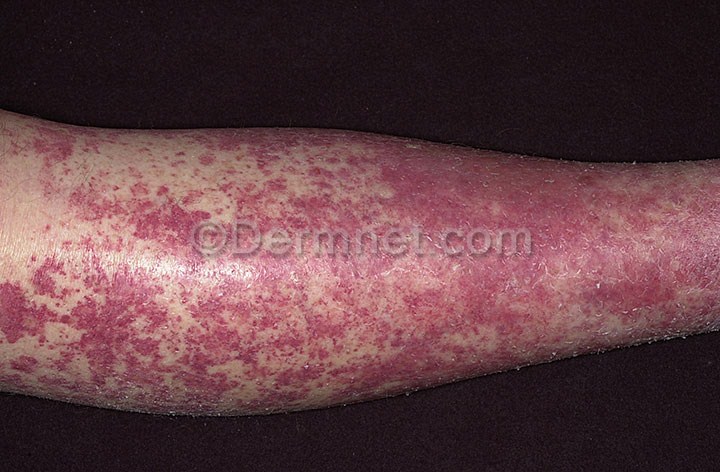
Disease: Vasculitis Photos